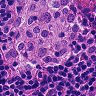
Metastatic tissue present: no